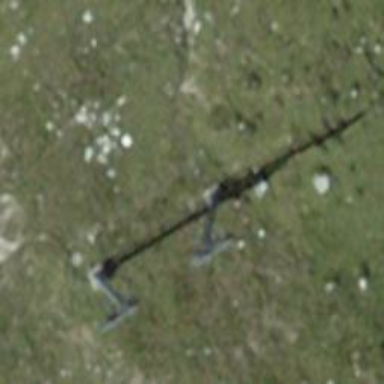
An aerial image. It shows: Pylon for aerialway.